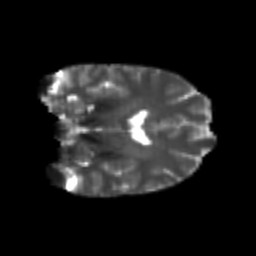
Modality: T2w
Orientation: coronal
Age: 24
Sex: female
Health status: healthy
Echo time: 0.074 s